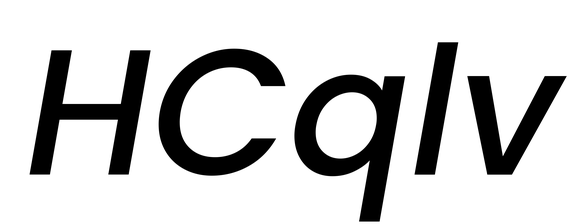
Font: Poppins-MediumItalic